Question: I have implemented the Kalman Smoothing with Expectation Maximization based on the Paper <URL>. All notations are based on this paper.
The model is an IIR (AR(2)) filter
'''
y(t) = 0.195 *y(t-1) - 0.95*y(t-2) + w(t)
'''
The state space representation:
'''
x(t+1) = a^Tx(t) + w(t)
y(t) = C(t) + v(t)
'''
The state space model :
'''
x(t+1) = Ax(t) + w(t)
y(t) = Cx(t) + v(t)
w(t) = N(0,Q) is the driving process noise
v(t) = N(0,R) is the measurement noise
'''
Re-writing the AR model as State Space representation:

Can somebody please point out where I have done wrong so that the code works. I have followed most of the sequence and structure from <URL>
(1) Eq(26) needs an initial value for $x0$. I supplied 'x0 = mean(x,2)' to the function 'Predict'. I have a doubt in this. Will 'x0' and hence 'initx' be the mean of the observation 'y' which gives a scalar or will it be 2 values (2 rows by 1 column) since the state space is AR(2). I am not sure about this.
(2) If I take 'x0 = mean(x,2)' and Commenting off the Code after Kalman Filtering gives proper results for state estimation. It is only from smoothing that the parameter estimation is not correct. It is not correct because the new 'x0 = initx = x1sum/N' becomes a scalar whereas when initializing it was a 2 by 1 matrix, where each row is the state.
'''
%%% Matlab script to simulate data and process usiung Kalman for the state
%%% estimation of AR(2) time series.: y(t) = 0.195 *y(t-1) - 0.95*y(t-2) + excite_input(t);
% Linear system representation
% x_n+1 = A x_n + Bw_n
% y_n = Cx_n + v_n
% w = N(0,Q); v = N(0,R)
clc
clear all
T = 100;
order = 2;
a1 = 0.195;
a2 = -0.95;
A = [ a1 a2;
1 0 ];
C = [ 1 0 ];
B = [1;
0];
x =[ rand(order,1) zeros(order,T-1)];% a sequence of 100 2-d vectors
sigma_2_w =1;
sigma_2_v = 0.01;
Q=eye(order);
P=Q;
%Simulate the steady state covariance matrix P
%P = A*P*A' + B*sqrt(sigma_2_w)*B';
P = dlyap(A,B*B');
%Simulate AR model time series, x;
sqrtW=sqrtm(sigma_2_w);
excite_input=B*sqrtW*randn(1,T);
for t = 1:T-1
x(:,t+1) = A*x(:,t) + excite_input(t+1);
end
%noisy observation
y = C*x + sqrt(sigma_2_v)*randn(1,T);
R = sigma_2_v ;
z = y;
%X= x';
x0=mean(x,2);
YHAT = zeros(1,T);
XHAT = zeros(2,T+1);
LL=[];
converged = 0;
previous_loglik = -Inf;
Y =y;
z = Y;
N = T;
max_iter = 500;
num_iter = 0;
initx = x0;
% V1 = var(initx);
loglik = 0;
V1 = P;
while ~converged & (num_iter <= max_iter)
initx = x0;
k = length(initx);
I=eye(k);
xtt=zeros(2,T); Vtt=zeros(2,2,T); xtt1=zeros(2,T); Vtt1=zeros(2,2,T); xhat_s = zeros(2,T);
xtT=zeros(2,T); VtT=zeros(2,2,T); J=zeros(2,2,T); Vtt1T=zeros(2,2,T); Ptsum = 0;
x1sum = 0;
P1sum = 0;
A1=zeros(k);
A2=zeros(k);
XPred = zeros(2,T);
Ptsum=zeros(k);
xhat = zeros(2,1);
Pcov = zeros(k,k);
Kcur = 0;
YX = 0;
%KAlman Filtering
for i =1:T
[xpred, Ppred] = predict(x0,V1, A, Q);
[nu, S] = innovation(xpred, Ppred, z(i), C, R);
[xnew, P, yhat, KalmanGain] = innovation_update_LDS(A, xpred, Ppred, V1, nu, S, C);
YHAT(i) = yhat;
Phat(i) = sqrt(C*P*C');
xtt(:,i) = xnew; %xtt is the filtered state
Vtt(:,:,i) = P; %filtered covariance
Vtt1(:,:,i) = Ppred;
XPred(:,i) = A*xtt(:,i);
end
KC = KalmanGain*C;
%
% %Kalman Smoothing
%
%
KT = KalmanGain;
% %backward pass gets you E[x(t)|y(1:T)] from E[x(t)|y(1:t)]
t=T;
xtT(:,t) = xtt(:,t);
VtT(:,:,t) = Vtt(:,:,t);
% %SMOOTHING
for t=(T-1)👎1
Vtt1(:,:,t) = A*Vtt(:,:,t)*A' + Q;
J(:,:,t) = Vtt(:,:,t)*A'*inv(Vtt1(:,:,t+1)); %Eq(31)
xtT(:,t) = xtt(:,t) + ((xtT(:,t+1)- XPred(:,t))'*J(:,:,t))'; % Eq(32) xsmooth modified the transpose
VtT(:,:,t) = Vtt(:,:,t) + J(:,:,t)*(VtT(:,:,t+1)-Vtt1(:,:,t+1))*J(:,:,t)'; % Eq(33) Vsmooth or Psmooth
Pt=VtT(:,:,t) + xtT(:,t)*xtT(:,t)';
Ptsum=Ptsum+Pt;
YX = YX+Y(:,t)'*xtT(:,t); %For Eq(14)
x1sum = x1sum + xtT(:,1);
% gama2 = gama2 + Pt - xtT(:,1)*xtT(:,1)' - VtT(:,:,1);
end
% Pt = VtT + xtT'*xtT;
% Pt = VtT(:,:,t) + xtT(:,t)'*xtT(:,t); %P_t,t-1 = V_t,t-1^T + x_t^T * x_t^T'
Sum_Pt_2T= Ptsum - Pt; %A3 gama2
A2= Ptsum + A2; %gama1
xhat_s = xtT; %smoothed estimate of x(t)
t= T;
Pcov=(eye(2)-KC)*A*Vtt(:,:,t-1);
A1=A1+Pcov+xtT(:,t)'*xtT(:,t-1);
for t= (T-1)👎2
Pcov =(Vtt(:,:,t) + J(:,:,t)*(Pcov - A*Vtt(:,:,t)))*J(:,:,t-1)'; %Eq(34)
A1 = A1+Pcov+xtT(:,t)'*xtT(:,t-1);
end;
Rterm = (Y - C*xtt);
R_result = 0.5*Rterm' * inv(R)* Rterm;
R_sum_result = sum(sum(R_result));
Qterm = xtt(:,2:T)-(A*xtt(:,1:(T-1)));
Q_result = 0.5*Qterm' * inv(Q) * Qterm;
Q_sum_result = sum(sum(Q_result));
V1term = (xtt(:,1) -initx);
V1_result = 0.5 * V1term' * inv(V1) * V1term;
loglik_t = - R_sum_result - 0.5*T*log(det(R)) - Q_sum_result - 0.5*(T-1)*log(det(Q)) - V1_result - 0.5*log(det(V1)) - 0.5*T*log(2*pi);
%STEP 2 Re-estimate B,Q,R,initx,initV1 via ML given x(t) estimate
C=YX'*inv(Ptsum)/N;
A=A1*inv(A2);
R1term = sum(Y.*Y)'/(T);
R2term = diag(C*YX)/T;
R = R1term - R2term; % R = (1/T)*sum(Y.*Y - C.*xhat_s.*Y');
Q=(1/(T-1))*diag(diag((Sum_Pt_2T-A*(A1'))));
initx = x1sum/N;
x0 = initx;
V1 = Pt(:,:,1) - initx*initx';
LL=[LL loglik_t];
num_iter = num_iter+1
converged = em_converged(loglik, previous_loglik); %subfunction below
previous_loglik = loglik_t;
end %while not converged
A
C
Q
R
function [xpred, Ppred] = predict(x0,P, A, Q)
xpred = A*x0;
Ppred = A*P*A' + Q;
end
function [nu, S] = innovation(xpred, Ppred, y, C, R)
nu = y - C*xpred; %% innovation
S = R + C*Ppred*C'; %% innovation covariance
end
function [xnew, Pnew, yhat, K] = innovation_update_LDS(A,xpred, Ppred,V1, nu, S, C)
% invP=inv(S);
% K = Ppred*C'*invP; %% Kalman gain
% xnew = xpred + K*nu; %% new state
% Pnew = Ppred - Ppred*K*C; %% new covariance
% yhat = C*xnew; % Observed value at time step i, assuming inferred state xnew
% xhat = A*xnew + K*nu;
K = Ppred*C'*inv(S); %% Kalman gain 2 rows 1 col (scalar
xnew = xpred + K*nu; %% new state
Pnew = Ppred - Ppred*K*C; %% new covariance
yhat = C*xnew;
VVnew = (eye(2) - K*C)*A*V1;
end
function converged = em_converged(loglik, previous_loglik, threshold)
% EM_CONVERGED Has EM converged?
% [converged, decrease] = em_converged(loglik, previous_loglik, threshold)
%
% We have converged if
% |f(t) - f(t-1)| / avg < threshold,
% where avg = (|f(t)| + |f(t-1)|)/2 and f is log lik.
% threshold defaults to 1e-4.
% This stopping criterion is from Numerical Recipes in C p42
if nargin < 3
threshold = 1e-4;
end
%log likelihood should increase
if loglik - previous_loglik < -1e-3 % allow for a little imprecision
fprintf(1, '******likelihood decreased from %6.4f to %6.4f!
', previous_loglik,loglik);
end
delta_loglik = abs(loglik - previous_loglik);
avg_loglik = (abs(loglik) + abs(previous_loglik) + eps)/2;
if (delta_loglik / avg_loglik) < threshold
converged = 1
else converged = 0
end
'''
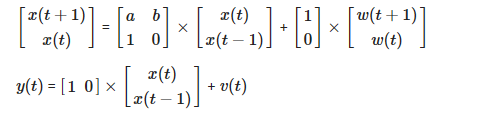
Answer: The first place I always start when looking at kalman code is the update step, specifically the covariance update. In your code its 'innovation_update_LDS'
The standard form you are using is 'Pnew = Ppred - Ppred*K*C; %% new covariance' this is incorrect, it should be 'Pnew = Ppred - K*C*Ppred' or more commonly 'Pnew = (I - K*C)*Ppred;' where 'I=eye(len(K));'
besides that point, I would never use that form of the equation either.Use "<URL>"
'''
Pnew = (eye(2) - K*C) * Ppred * (eye(2)-K*C)' + K*R*K';
'''
This form is computationally stable. It guarantees the matrix will stay symmetric as it should. Using the standard form this isn't guaranteed, it has to do with rounding errors in computers but after many iterations, or whenusing a state space with a large number of features, the covariance matrix becomes nonsymmetric and incurs huge errors and ultimately cause the filter not to follow the expected trajectory at all.
Three also seems to be a few errors in you %KAlman Filtering section. I think it should look more like this
'''
%KAlman Filtering
for i =1:T
if (i==1)
[xpred, Ppred] = predict(x0,V1, A, Q);
else
[xpred, Ppred] = predict(xtt(:,i-1),Vtt(:,:,i-1), A, Q);
end
[nu, S] = innovation(xpred, Ppred, z(i), C, R);
[xnew, Pnew, yhat, KalmanGain] = innovation_update_LDS(A, xpred, Ppred, V1, nu, S, C, R);
YHAT(i) = yhat;
Phat(i) = sqrt(C*Pnew*C');
xtt(:,i) = xnew; %xtt is the filtered state
Vtt(:,:,i) = Pnew(:,:); %filtered covariance
end
'''
there may have been more errors, but this is all I have time to find. Good luck